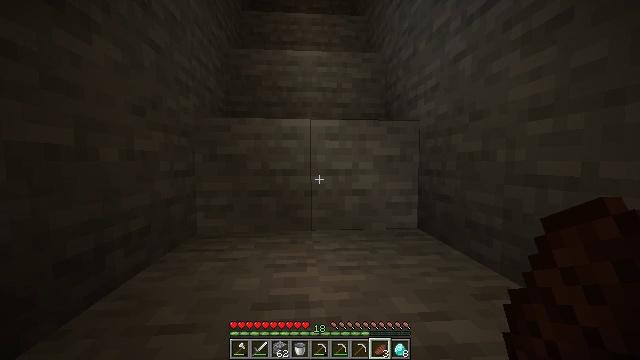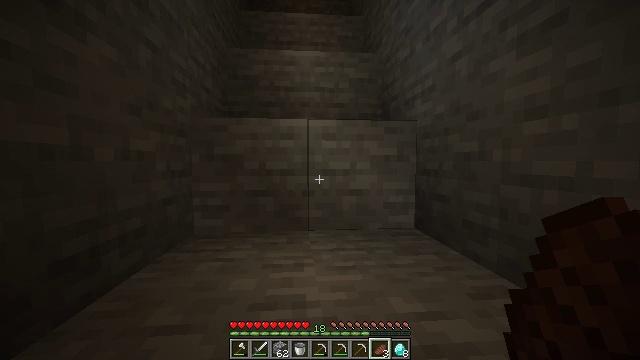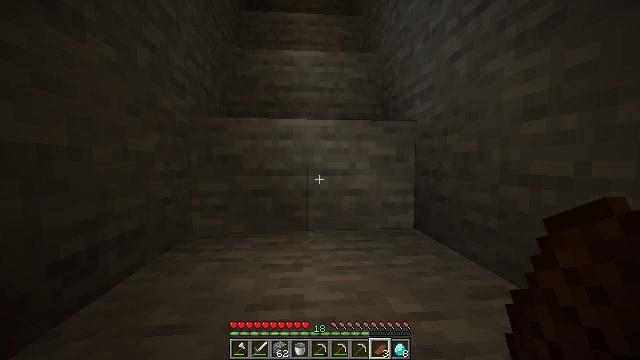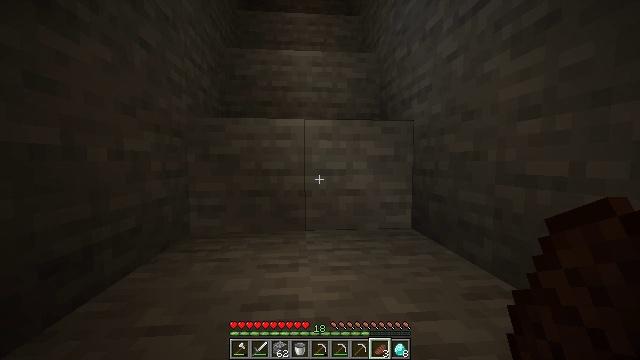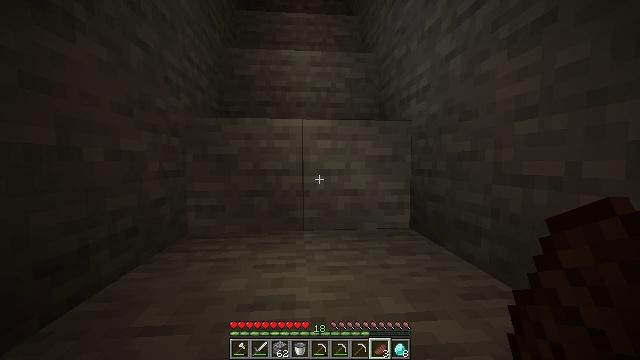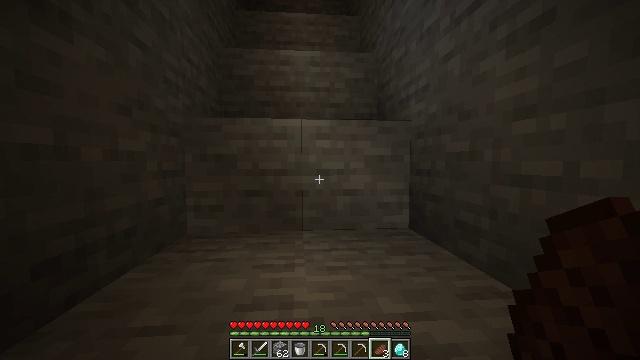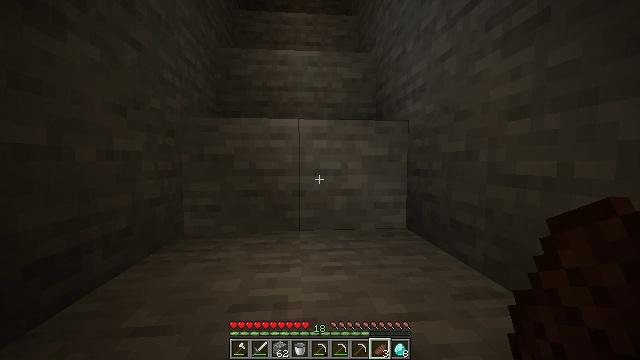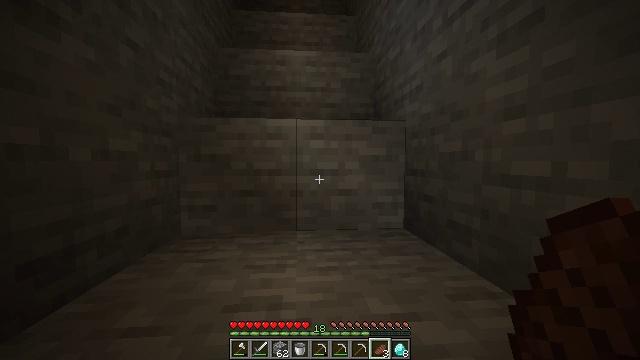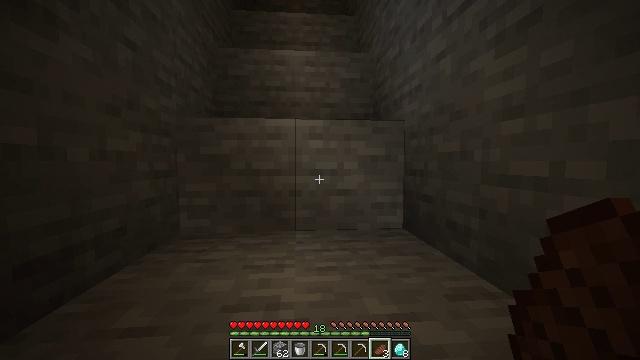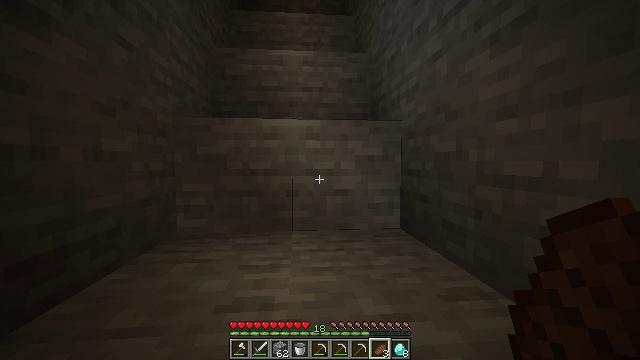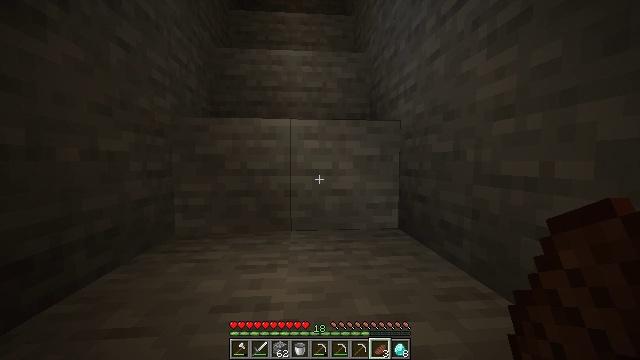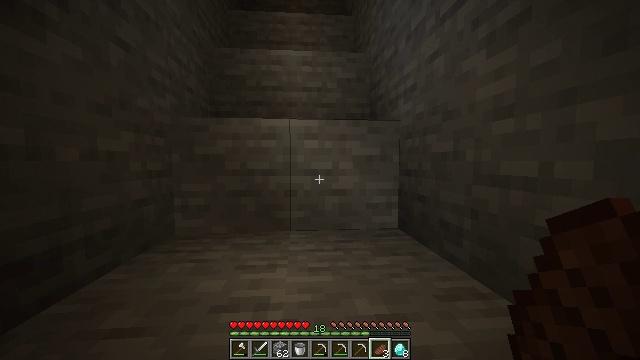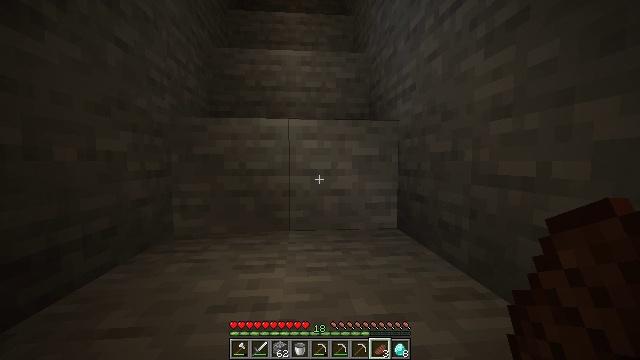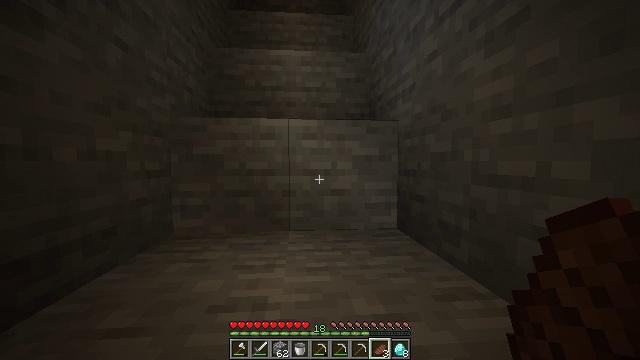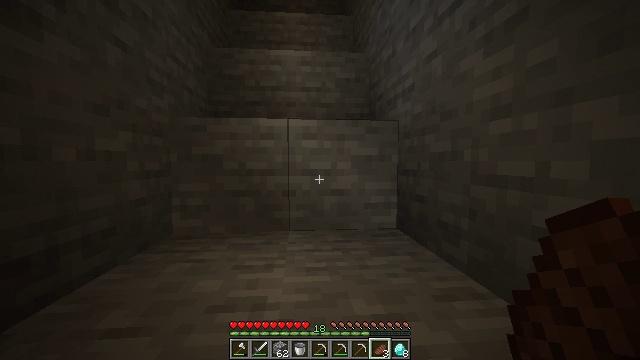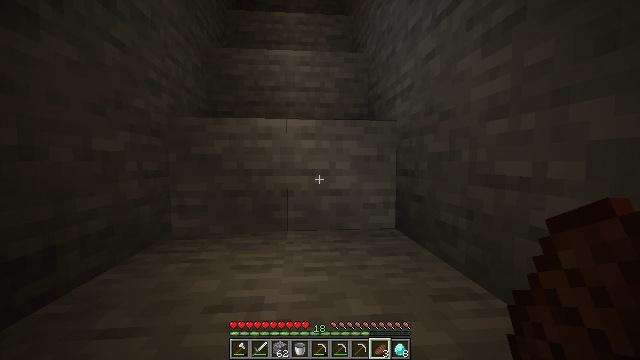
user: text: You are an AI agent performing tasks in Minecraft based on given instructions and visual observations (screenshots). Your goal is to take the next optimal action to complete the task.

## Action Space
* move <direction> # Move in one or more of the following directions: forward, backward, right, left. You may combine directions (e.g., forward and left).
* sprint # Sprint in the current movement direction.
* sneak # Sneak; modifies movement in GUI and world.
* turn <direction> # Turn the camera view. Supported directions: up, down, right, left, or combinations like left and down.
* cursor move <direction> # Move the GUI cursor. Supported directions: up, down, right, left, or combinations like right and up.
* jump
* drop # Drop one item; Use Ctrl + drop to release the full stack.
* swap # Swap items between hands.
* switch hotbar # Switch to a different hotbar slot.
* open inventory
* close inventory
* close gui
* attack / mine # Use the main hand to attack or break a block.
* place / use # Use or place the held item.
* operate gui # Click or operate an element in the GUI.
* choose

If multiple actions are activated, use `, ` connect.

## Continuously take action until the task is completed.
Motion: motion action
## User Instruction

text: Drop a cooked beef.
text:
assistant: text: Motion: move forward
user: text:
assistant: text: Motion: move forward
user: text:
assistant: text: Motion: move forward
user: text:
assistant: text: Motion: move forward
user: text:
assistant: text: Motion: move forward
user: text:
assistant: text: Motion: move forward
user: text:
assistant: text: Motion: move forward
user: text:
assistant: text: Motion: move forward
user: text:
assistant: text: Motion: move forward
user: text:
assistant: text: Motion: no_op
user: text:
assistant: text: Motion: no_op
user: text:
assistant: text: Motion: no_op
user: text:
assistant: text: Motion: no_op
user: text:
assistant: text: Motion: move forward
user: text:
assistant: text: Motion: move forward
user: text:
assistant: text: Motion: move forward
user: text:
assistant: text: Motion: move forward
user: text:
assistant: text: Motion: move forward
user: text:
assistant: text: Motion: move forward, jump
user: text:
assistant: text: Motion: move forward, jump
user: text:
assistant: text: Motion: move forward, jump
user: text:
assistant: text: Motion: move forward, jump
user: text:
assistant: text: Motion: move forward, jump
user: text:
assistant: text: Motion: move forward, jump
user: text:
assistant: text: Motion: move forward, jump
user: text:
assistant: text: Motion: move forward, jump
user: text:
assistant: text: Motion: move forward, turn left and up, jump
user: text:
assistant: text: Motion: move forward, turn left and up, jump
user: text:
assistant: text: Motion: move forward, jump
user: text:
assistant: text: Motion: move forward, jump